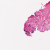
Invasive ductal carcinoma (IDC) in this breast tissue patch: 0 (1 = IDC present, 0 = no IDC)